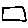
Label: square